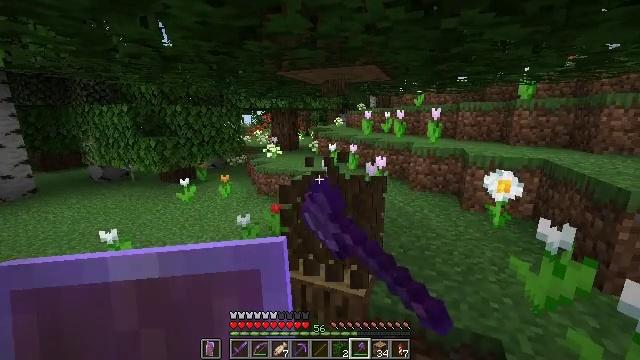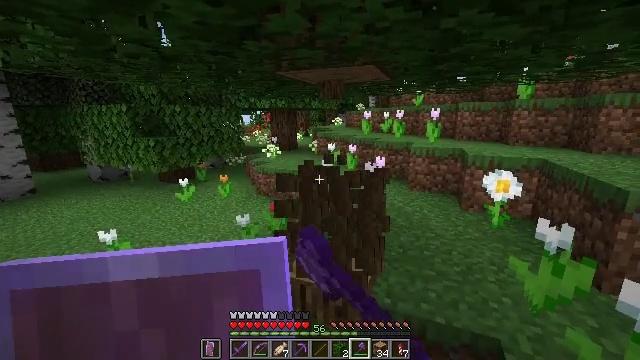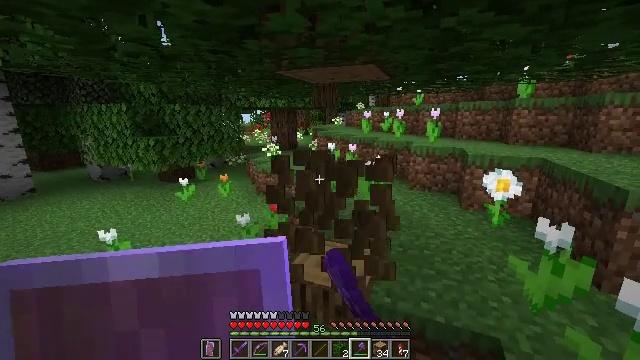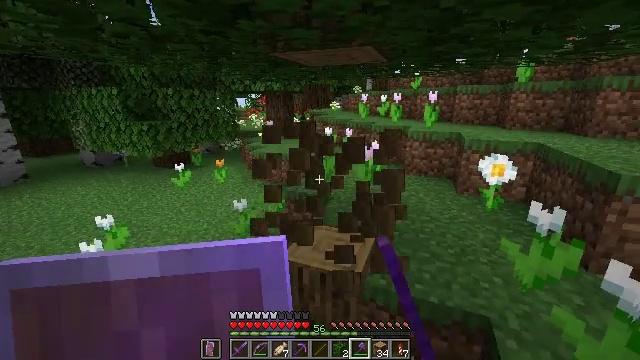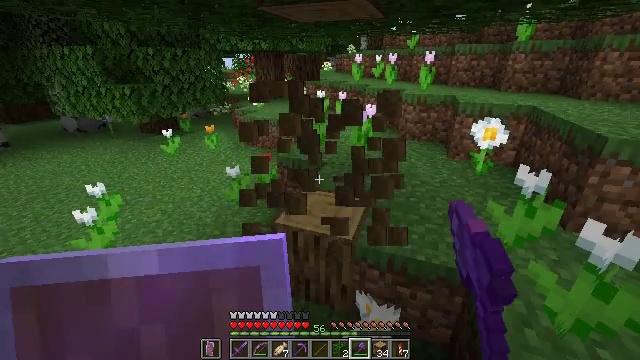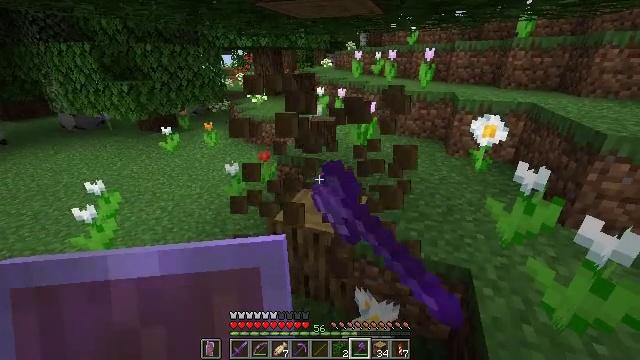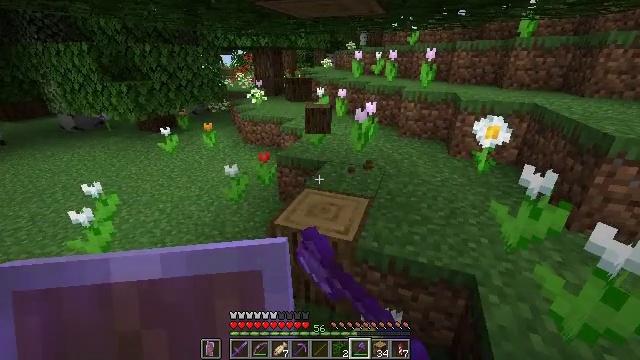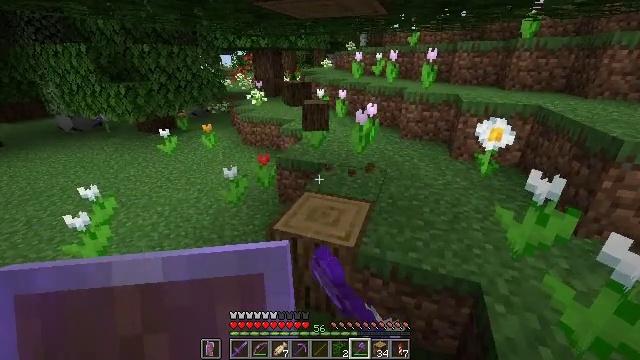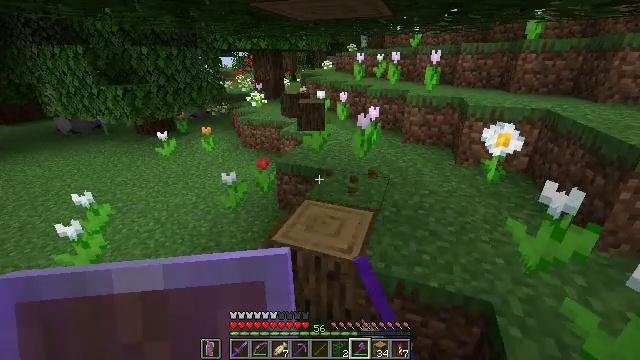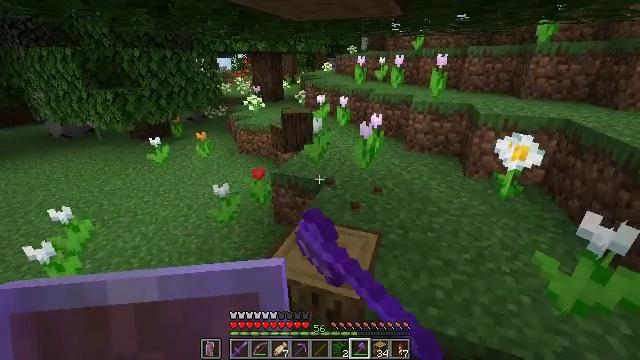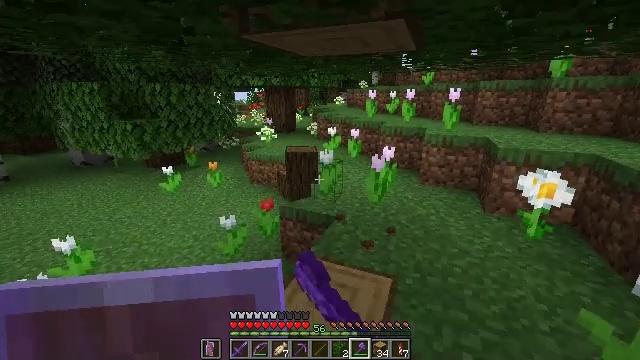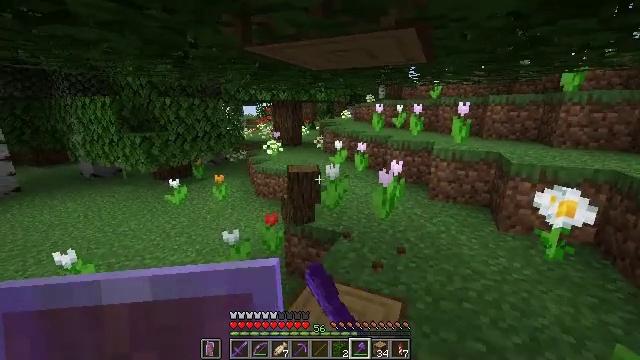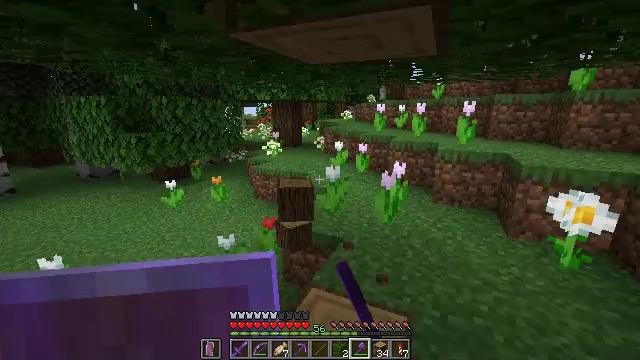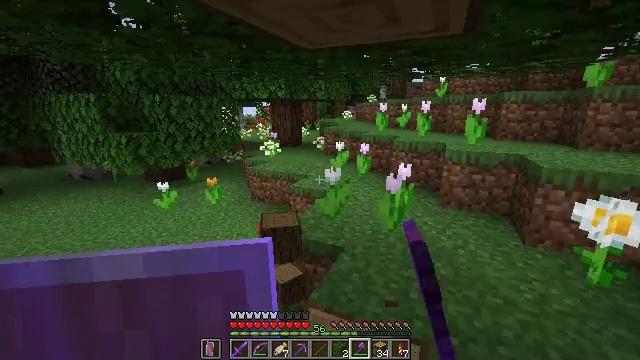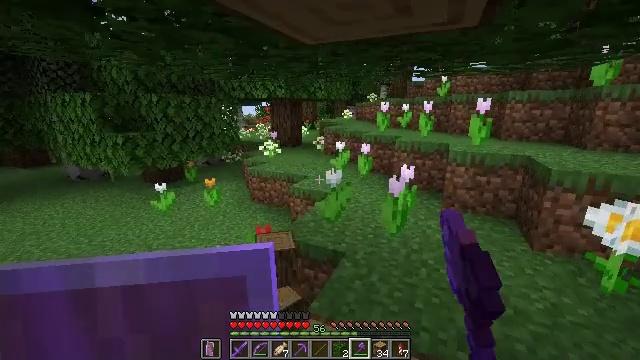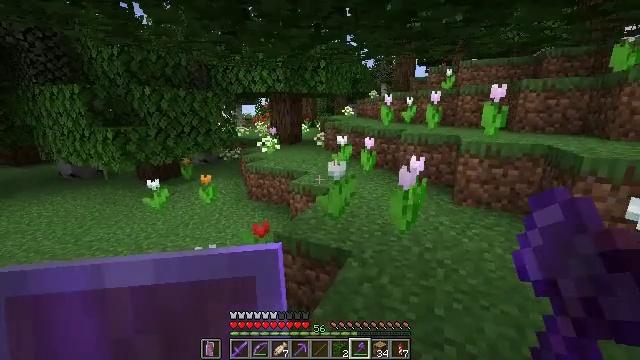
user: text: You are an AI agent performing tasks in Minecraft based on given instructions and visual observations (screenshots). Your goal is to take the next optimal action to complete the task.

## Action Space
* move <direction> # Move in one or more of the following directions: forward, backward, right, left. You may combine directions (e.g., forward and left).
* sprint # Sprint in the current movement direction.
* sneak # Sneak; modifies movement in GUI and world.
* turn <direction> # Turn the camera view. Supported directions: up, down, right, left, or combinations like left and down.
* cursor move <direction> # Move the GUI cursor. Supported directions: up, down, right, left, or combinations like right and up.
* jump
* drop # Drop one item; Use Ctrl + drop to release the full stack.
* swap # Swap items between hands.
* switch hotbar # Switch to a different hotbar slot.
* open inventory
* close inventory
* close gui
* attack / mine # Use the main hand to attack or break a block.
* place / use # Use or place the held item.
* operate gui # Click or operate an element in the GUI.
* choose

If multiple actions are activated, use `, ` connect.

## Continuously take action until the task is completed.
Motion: motion action
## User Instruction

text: Mine the oak log.
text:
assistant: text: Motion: attack / mine
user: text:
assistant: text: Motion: attack / mine
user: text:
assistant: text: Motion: turn down, attack / mine
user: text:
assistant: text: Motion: turn right and down, attack / mine
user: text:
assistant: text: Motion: attack / mine
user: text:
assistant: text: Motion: move forward, attack / mine
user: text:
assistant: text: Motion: move forward, attack / mine
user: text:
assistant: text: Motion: move forward, attack / mine
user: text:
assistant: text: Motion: move forward
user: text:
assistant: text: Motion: move forward, turn left and up
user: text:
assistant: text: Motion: move forward, turn left and up
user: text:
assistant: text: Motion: move forward
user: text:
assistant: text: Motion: move forward
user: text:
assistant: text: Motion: move forward
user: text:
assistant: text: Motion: move forward
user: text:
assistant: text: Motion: move forward, jump
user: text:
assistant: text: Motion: move forward, turn right and up, jump
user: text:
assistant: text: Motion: move forward, turn right and up, jump
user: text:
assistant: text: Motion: move forward, jump
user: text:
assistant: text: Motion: move forward, turn right and up, jump
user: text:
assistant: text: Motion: move forward, turn right and up
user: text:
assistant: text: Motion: move forward, turn right and up
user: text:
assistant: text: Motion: turn right and up
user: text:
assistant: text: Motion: turn right and up
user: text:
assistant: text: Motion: turn right and up
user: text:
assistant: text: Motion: turn right and up
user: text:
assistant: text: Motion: turn right and up
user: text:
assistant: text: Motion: turn right and up
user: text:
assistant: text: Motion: turn right and up
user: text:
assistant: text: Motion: turn up